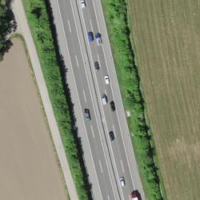
EUNIS habitat code: 57
Species observed at this site:
Tussilago farfara